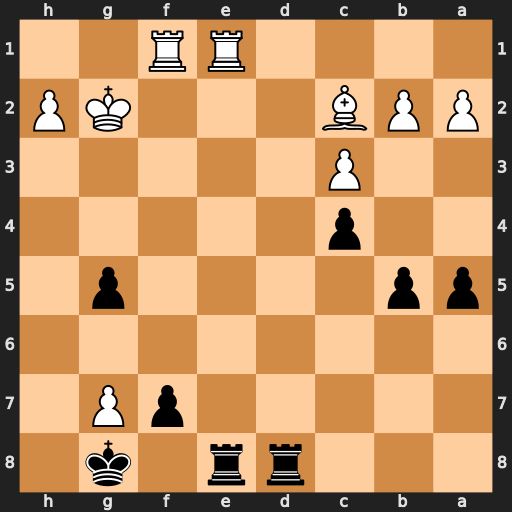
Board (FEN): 3rr1k1/5pP1/8/pp4p1/2p5/2P5/PPB3KP/4RR2
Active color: b
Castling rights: -
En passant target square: -
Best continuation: Rxe1 Rxe1 Rd2+ Kg3 Rxc2